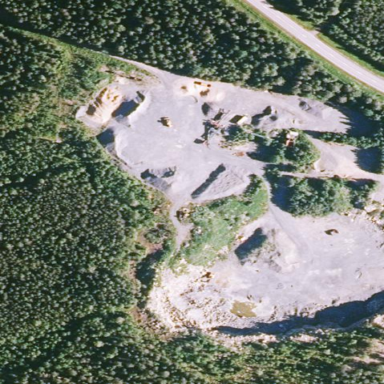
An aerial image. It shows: Quarry area.